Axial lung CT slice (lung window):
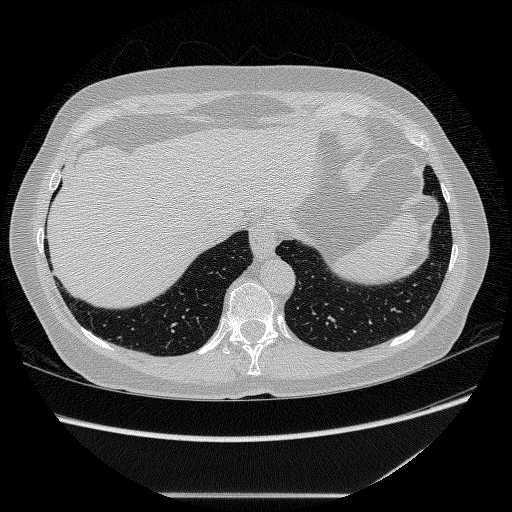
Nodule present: no